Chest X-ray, PA view. Patient: 57 years old, sex M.
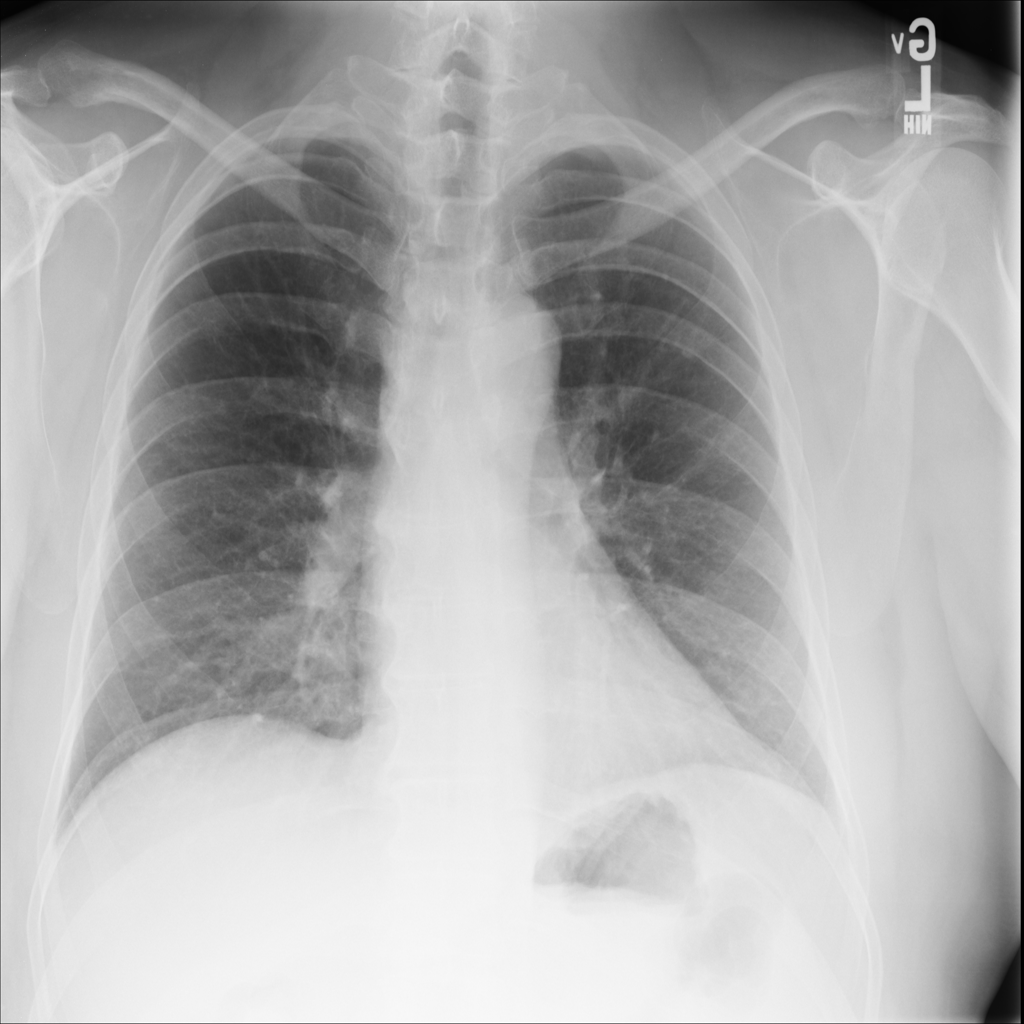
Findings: No Finding